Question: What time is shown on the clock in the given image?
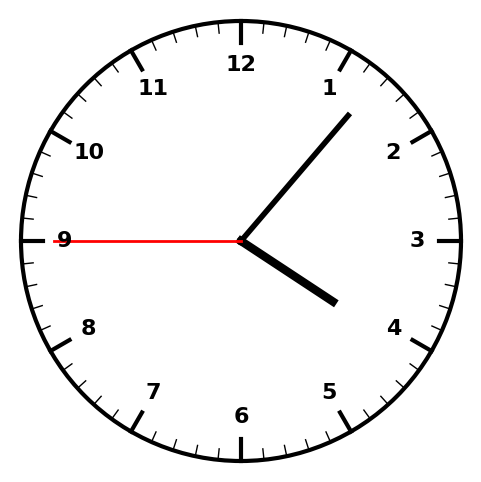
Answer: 04:06:45